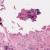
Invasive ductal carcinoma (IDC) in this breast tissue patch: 1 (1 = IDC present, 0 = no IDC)